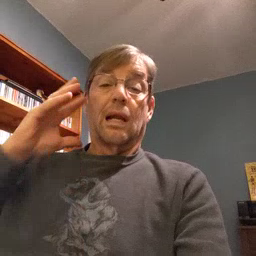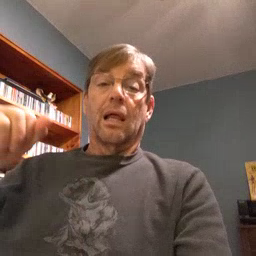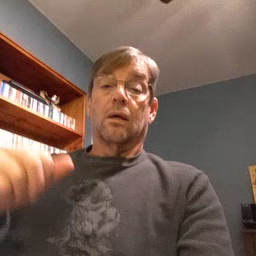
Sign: loud